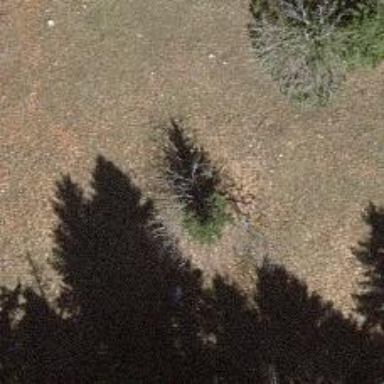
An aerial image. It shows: Beautiful tree in nature.